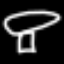
Label: mushroom